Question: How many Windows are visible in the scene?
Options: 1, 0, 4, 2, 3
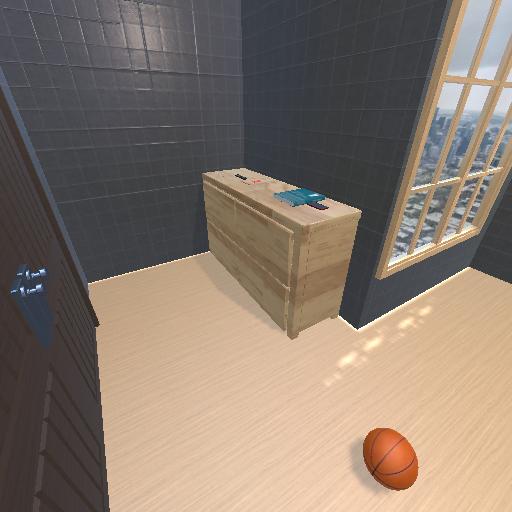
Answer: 1